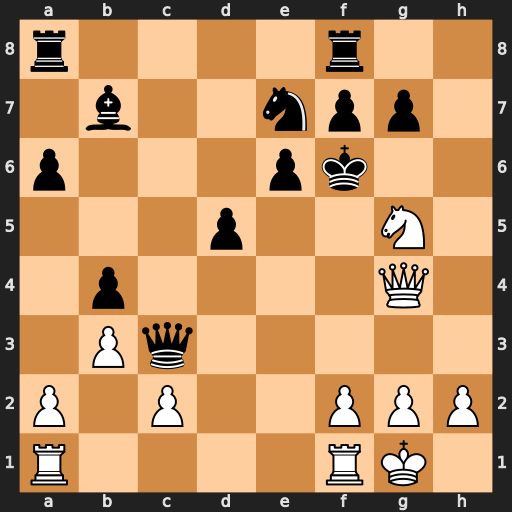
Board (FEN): r4r2/1b2npp1/p3pk2/3p2N1/1p4Q1/1Pq5/P1P2PPP/R4RK1
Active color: w
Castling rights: -
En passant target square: -
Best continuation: Nh7+ Ke5 Nxf8